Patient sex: F
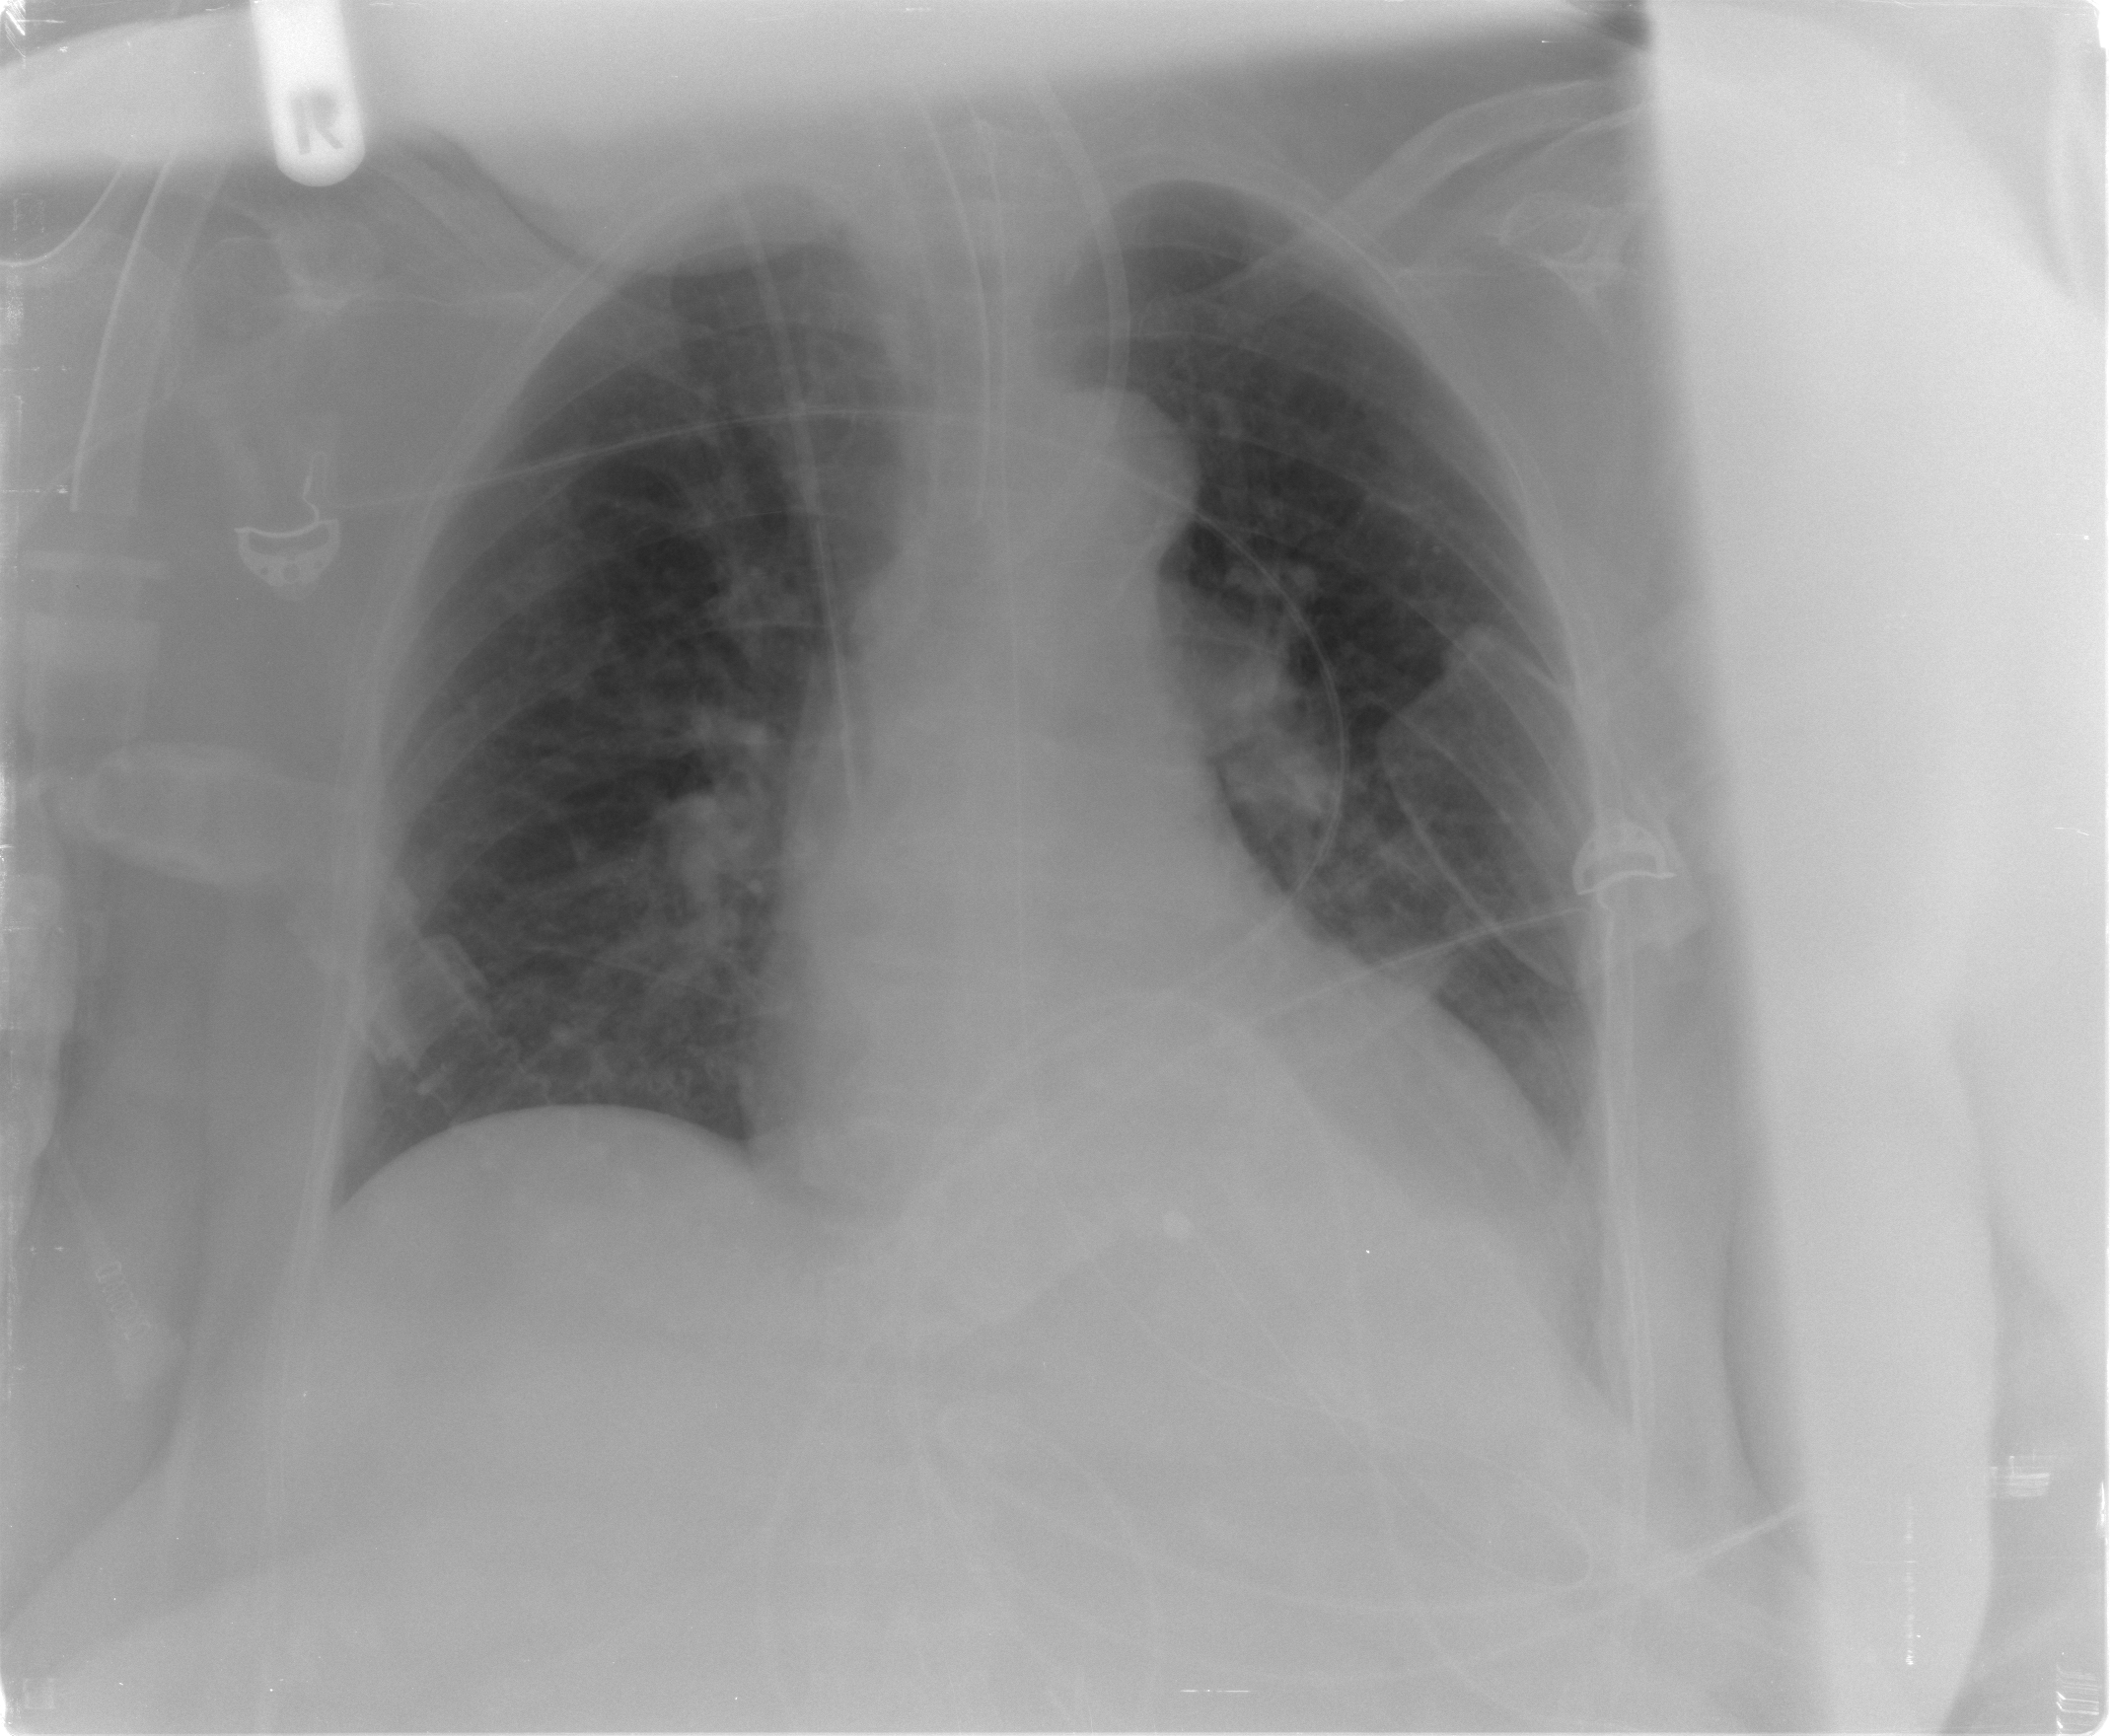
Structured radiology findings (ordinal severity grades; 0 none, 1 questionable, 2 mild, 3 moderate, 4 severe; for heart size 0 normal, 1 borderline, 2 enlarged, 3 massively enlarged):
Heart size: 2
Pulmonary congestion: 2
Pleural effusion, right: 0
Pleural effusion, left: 0
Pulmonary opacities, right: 0
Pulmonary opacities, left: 0
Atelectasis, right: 0
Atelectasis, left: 0